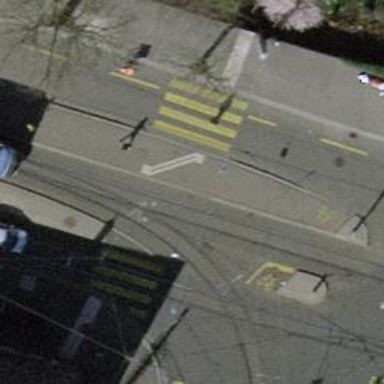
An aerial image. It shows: Kerb barrier.